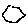
Label: hexagon